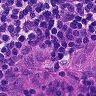
Metastatic tissue present: yes